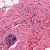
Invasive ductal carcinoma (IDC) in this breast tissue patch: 0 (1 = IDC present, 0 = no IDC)